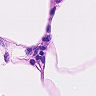
Metastatic tissue present: no